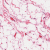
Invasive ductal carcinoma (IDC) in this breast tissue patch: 0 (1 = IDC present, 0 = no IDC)